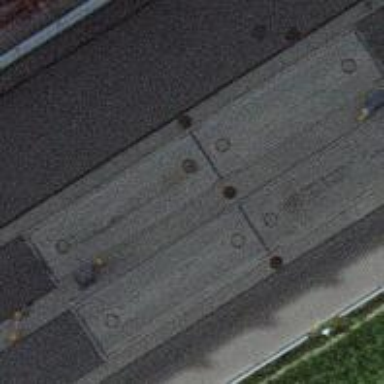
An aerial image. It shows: Weighbridge facility.